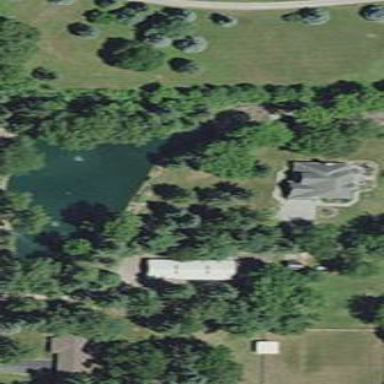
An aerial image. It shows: Serene pond surrounded by nature.